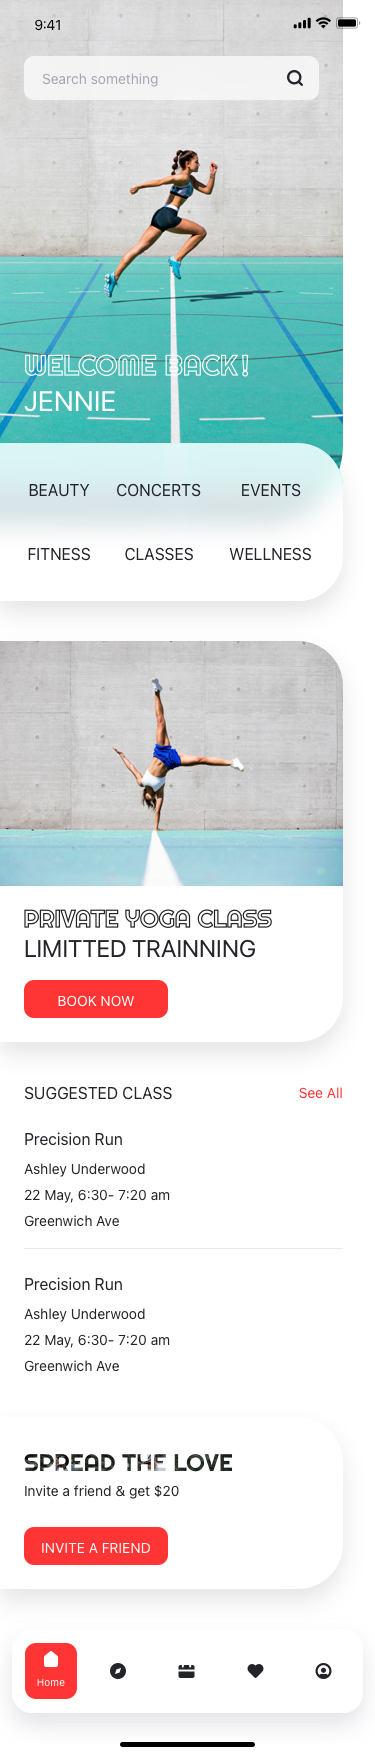
Text in this UI design:
BEAUTY
FITNESS
CONCERTS
CLASSES
EVENTS
WELLNESS
JENNIE
LIMITTED TRAINNING
BOOK NOW
INVITE A FRIEND
SUGGESTED CLASS
Precision Run
Ashley Underwood
22 May, 6:30- 7:20 am
Greenwich Ave
Precision Run
Ashley Underwood
22 May, 6:30- 7:20 am
Greenwich Ave
Home
Invite a friend & get $20
Search something
See All